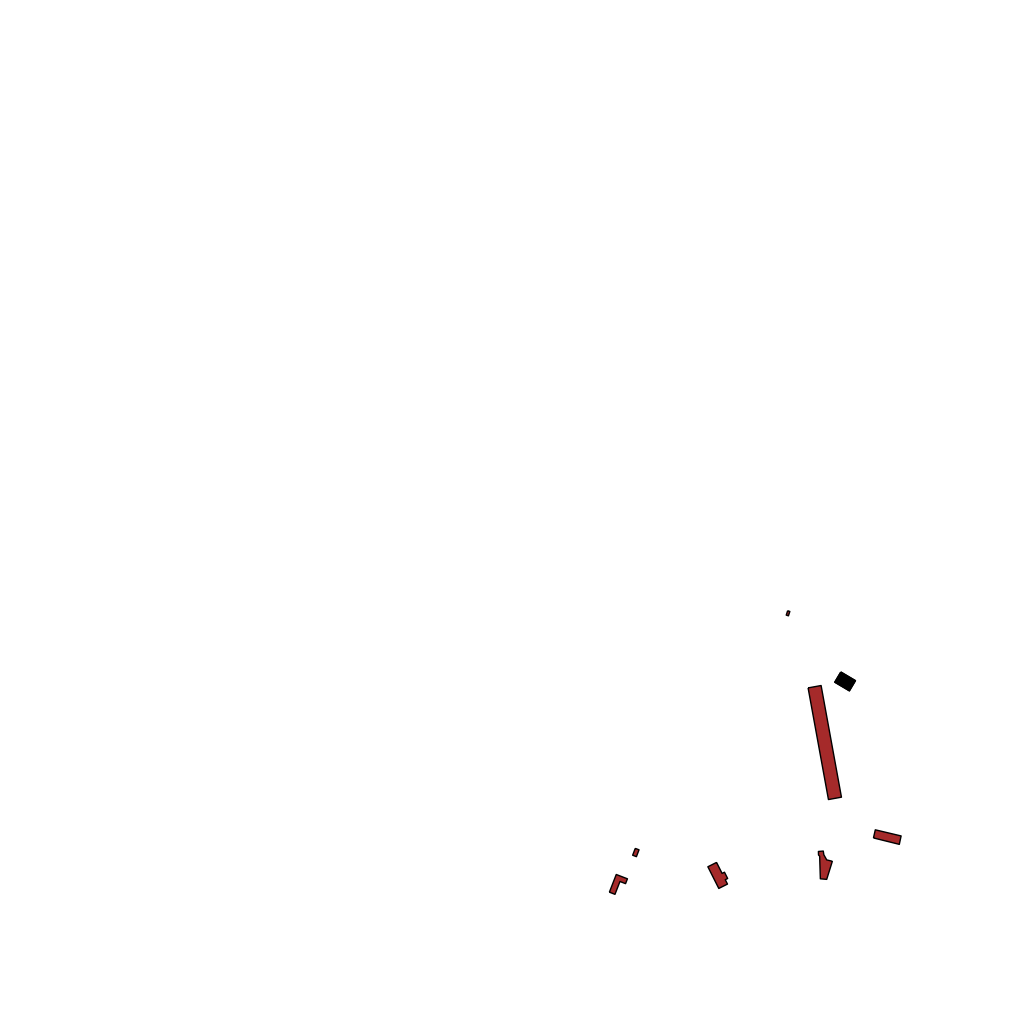
Tags: overhead vector_map, business, industrial, recreation, individual_rise, density_1, Building, Facility, 1.0 km²